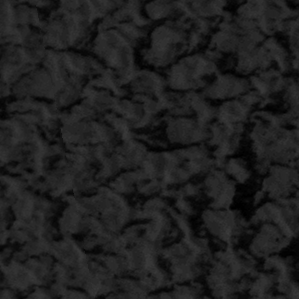
Label: frost